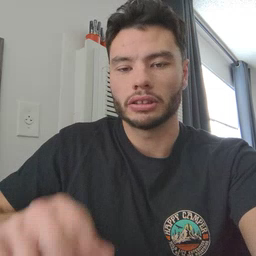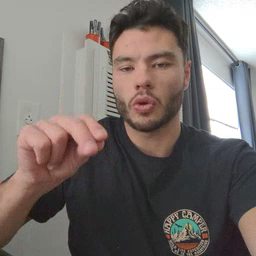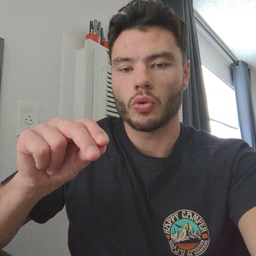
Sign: no